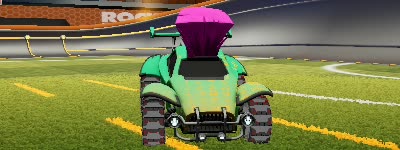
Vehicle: octane